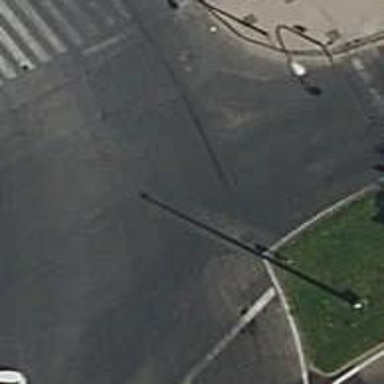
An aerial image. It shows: Road with traffic signals.